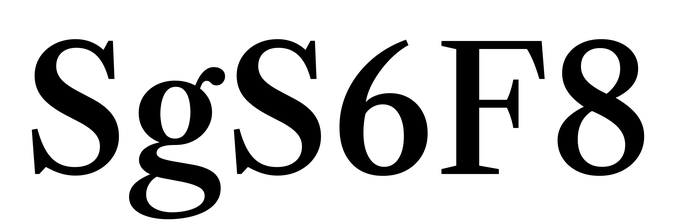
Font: LibreCaslonText_Medium